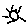
Label: sun